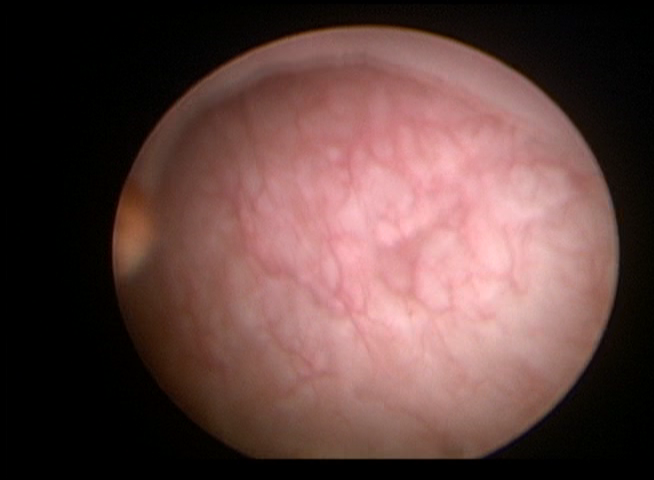
Modality: WLC
Class: Normal mucosa
Bladder cancer association: No